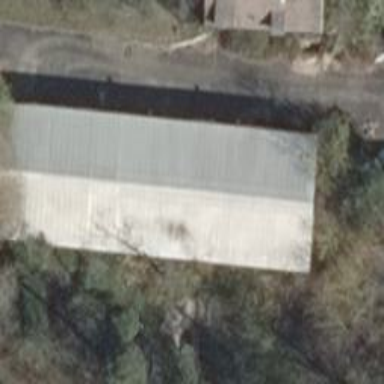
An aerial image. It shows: Chicken coop building.